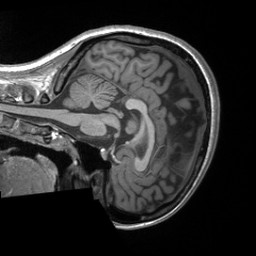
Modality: T1w
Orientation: sagittal